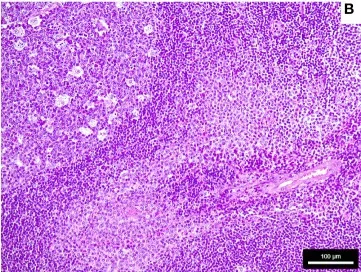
Patient 2, showing follicular (left), and ,moncytoid B-cell hyperplasia (right), and ,presence of extrafollicular B-blasts (bottom right) (H&E, 200x).
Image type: pathology (h&e)